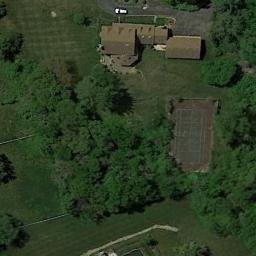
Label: tennis_court